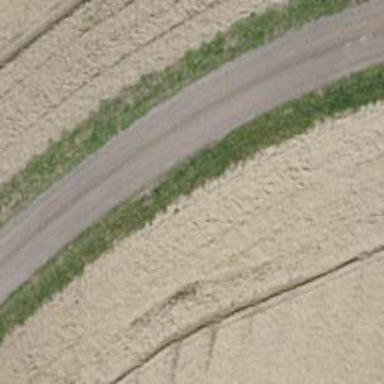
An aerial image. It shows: Track with grade 2 gravel surface.